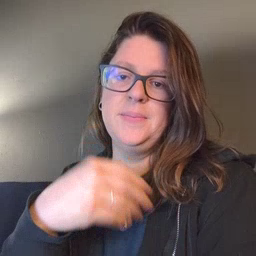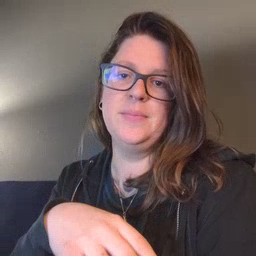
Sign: sleep